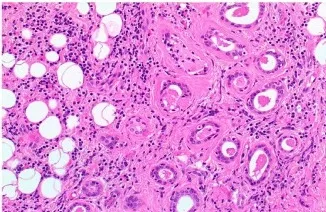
(200X magnification). (B) Hematoxylin and Eosin stained section showing malignant glands infiltrating adipose tissue.
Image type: pathology (h&e)